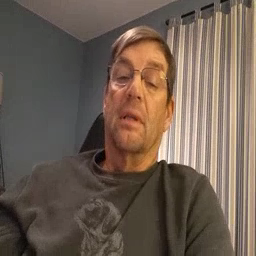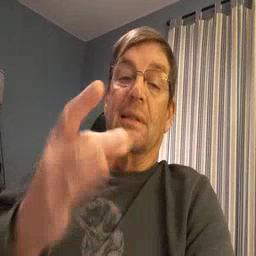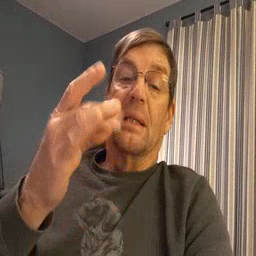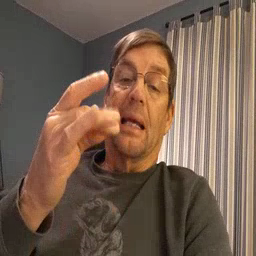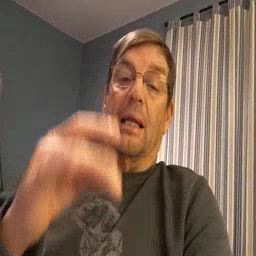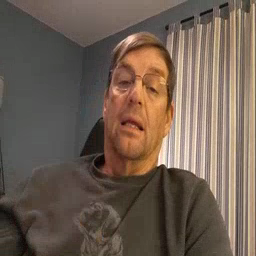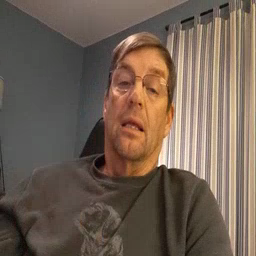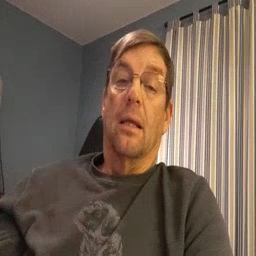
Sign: sticky